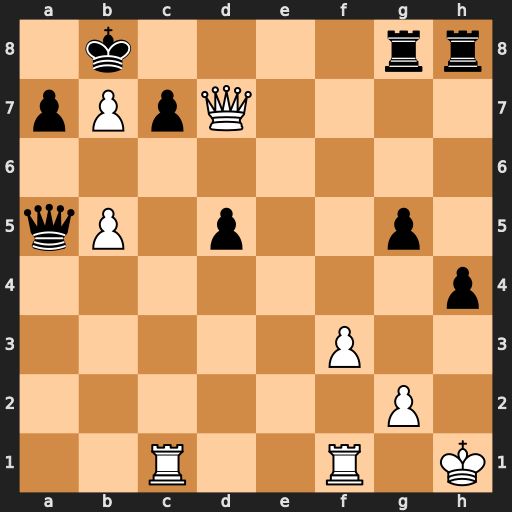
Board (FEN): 1k4rr/pPpQ4/8/qP1p2p1/7p/5P2/6P1/2R2R1K
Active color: w
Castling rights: -
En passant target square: -
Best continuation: Rc6 Rd8 Qg7